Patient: sex M, age 68
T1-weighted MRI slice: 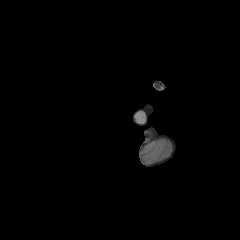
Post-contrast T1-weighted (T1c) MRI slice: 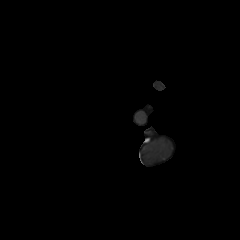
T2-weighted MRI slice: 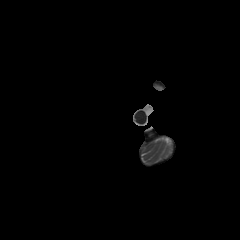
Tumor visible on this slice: no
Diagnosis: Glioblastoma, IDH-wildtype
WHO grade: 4